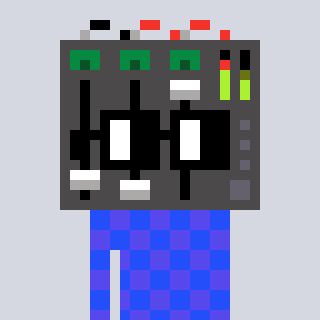
a pixel art character with square black glasses, a mixer-shaped head and a computerblue-colored body on a cool background